Question: I'm making a game and I'd like to get a list of valid fullscreen resolutions for the launcher. I can't find any way of doing this for Mac OS X;
Like in the 'Displays' pane.

Is it possible?
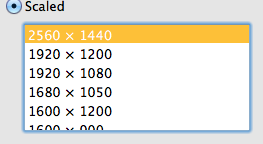
Answer: If you mean get the Display screen resolutions.
This may be what you are after.
'''
NSScreen* thescreen;
id theScreens = [NSScreen screens];
for (thescreen in theScreens) {
NSLog(@"%@x%@", [NSNumber numberWithFloat:[thescreen frame].size.width], [NSNumber numberWithFloat:[thescreen frame].size.height]);
}
'''
This example will give you the resolutions of all displays
Have a look at apples <URL>
If this is not quite what you are after can you expand your question.
Cheers
---
-
This maybe what you are after and you will have to play with it to see if it is indeed returning the correct info. I was getting multiple results hence the filter. But if you play with it you should be able to thin it down.
The test project was using ARC and it forced the __bridges..
But again I am sure you will have time to code it all better.
My reference was <URL>
'''
NSArray* theref = (__bridge NSArray *)(CGDisplayCopyAllDisplayModes ( CGMainDisplayID(), nil ));
NSMutableArray * rezes = [[NSMutableArray alloc]init];
for (id aMode in theref) {
CGDisplayModeRef thisMode = (__bridge CGDisplayModeRef)(aMode);
size_t theWidth = CGDisplayModeGetWidth( thisMode );
size_t theHeight = CGDisplayModeGetHeight( thisMode );
NSString *theRez = [NSString stringWithFormat:@"%zux%zu",theWidth,theHeight];
if (![rezes containsObject:theRez]) {
[rezes addObject:theRez];
}
}
NSLog(@" display deatails = %@", rezes);
'''
-->
'display deatails = ( 2560x1440, 1280x720, 640x480, 800x600, 1024x768, 1280x1024, 1344x756, 1600x900, 1680x1050, 1920x1080, 1600x1200, 1920x1200 )'